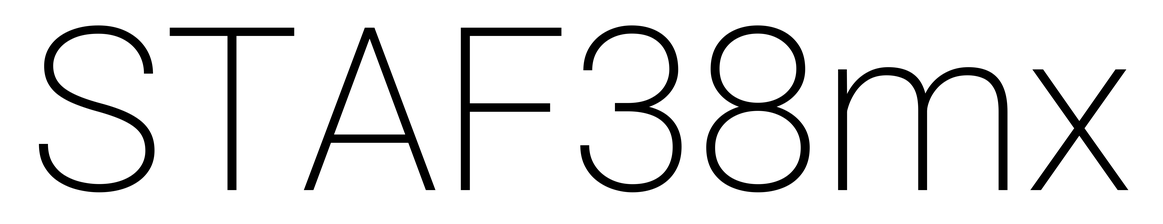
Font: Roboto_ExtraLight